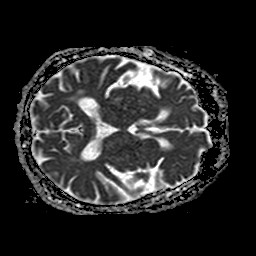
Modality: ADC
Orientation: axial
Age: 75
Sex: female
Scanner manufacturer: philips
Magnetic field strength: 1.5 T
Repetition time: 3.505 s
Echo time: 0.09255 s